Field crop: maize
Growth stage: 2
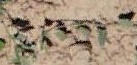
Species: convolvulus